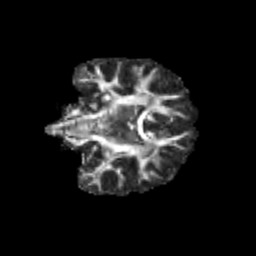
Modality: FA
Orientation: coronal
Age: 13
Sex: female
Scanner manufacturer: siemens
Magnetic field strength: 3 T
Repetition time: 3.8 s
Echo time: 0.07 s